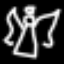
Label: angel